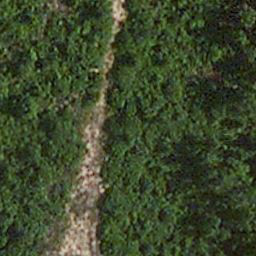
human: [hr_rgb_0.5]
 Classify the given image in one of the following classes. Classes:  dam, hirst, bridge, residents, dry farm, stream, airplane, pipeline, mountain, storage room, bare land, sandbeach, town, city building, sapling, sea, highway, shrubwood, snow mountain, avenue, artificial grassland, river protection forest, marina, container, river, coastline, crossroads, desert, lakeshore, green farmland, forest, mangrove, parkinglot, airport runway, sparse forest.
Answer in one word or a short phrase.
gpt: avenue